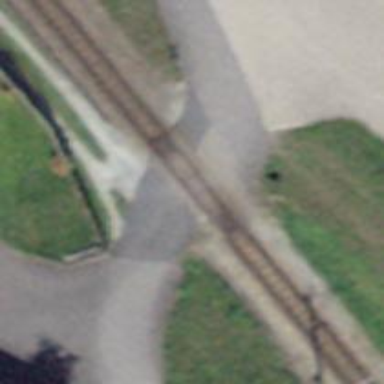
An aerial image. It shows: Narrow-gauge railway with single track. The railway is electrified with contact line.